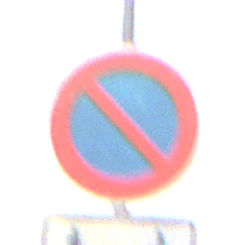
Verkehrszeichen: EingeschraenktesHalteverbot
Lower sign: CarsharingfahrzeugeFrei
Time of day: SunriseSunset
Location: Outdoor (Nature)
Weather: PartlyCloudy
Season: NotSpecified
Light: Natural